Aerial crown-view tile of a tropical tree (Barro Colorado Island, Panama), acquired 20250512:
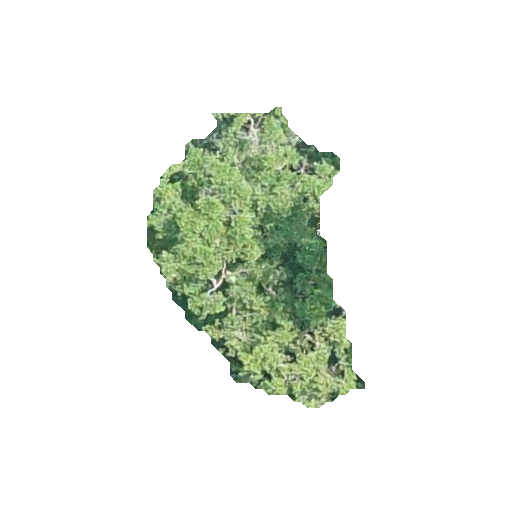
Species: Brosimum alicastrum
GBIF accepted scientific name: Brosimum alicastrum
Crown area: 60.264 m²